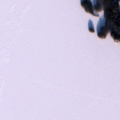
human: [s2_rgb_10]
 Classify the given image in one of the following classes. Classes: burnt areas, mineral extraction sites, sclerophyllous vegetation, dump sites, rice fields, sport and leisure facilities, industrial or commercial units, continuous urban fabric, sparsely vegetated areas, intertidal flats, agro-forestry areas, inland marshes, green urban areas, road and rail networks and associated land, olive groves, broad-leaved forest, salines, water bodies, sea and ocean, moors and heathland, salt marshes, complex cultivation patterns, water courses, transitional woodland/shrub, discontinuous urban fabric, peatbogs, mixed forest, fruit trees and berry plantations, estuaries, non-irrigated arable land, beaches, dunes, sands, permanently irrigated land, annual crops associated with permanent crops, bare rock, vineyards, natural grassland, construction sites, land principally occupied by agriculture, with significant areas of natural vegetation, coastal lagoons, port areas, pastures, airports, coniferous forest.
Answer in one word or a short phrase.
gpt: mixed forest, water bodies